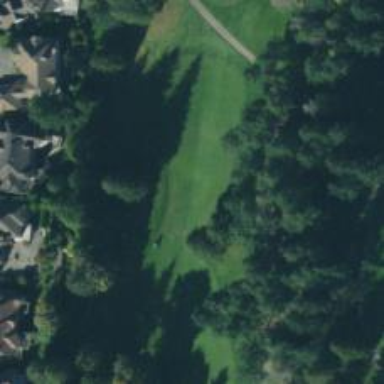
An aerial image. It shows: View of golf hole.